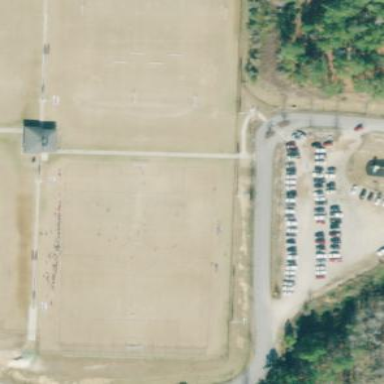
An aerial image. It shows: Soccer pitch for leisure land activities.